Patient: sex M, age 52
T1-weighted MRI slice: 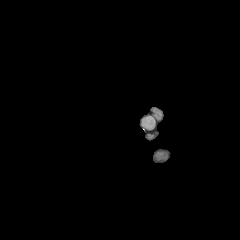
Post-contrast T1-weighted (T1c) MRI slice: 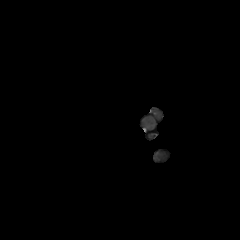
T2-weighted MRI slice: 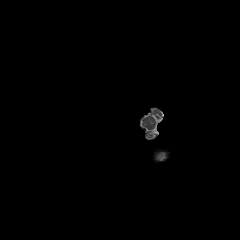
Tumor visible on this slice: no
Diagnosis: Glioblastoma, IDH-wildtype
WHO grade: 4